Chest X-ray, PA view. Patient: 50 years old, sex F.
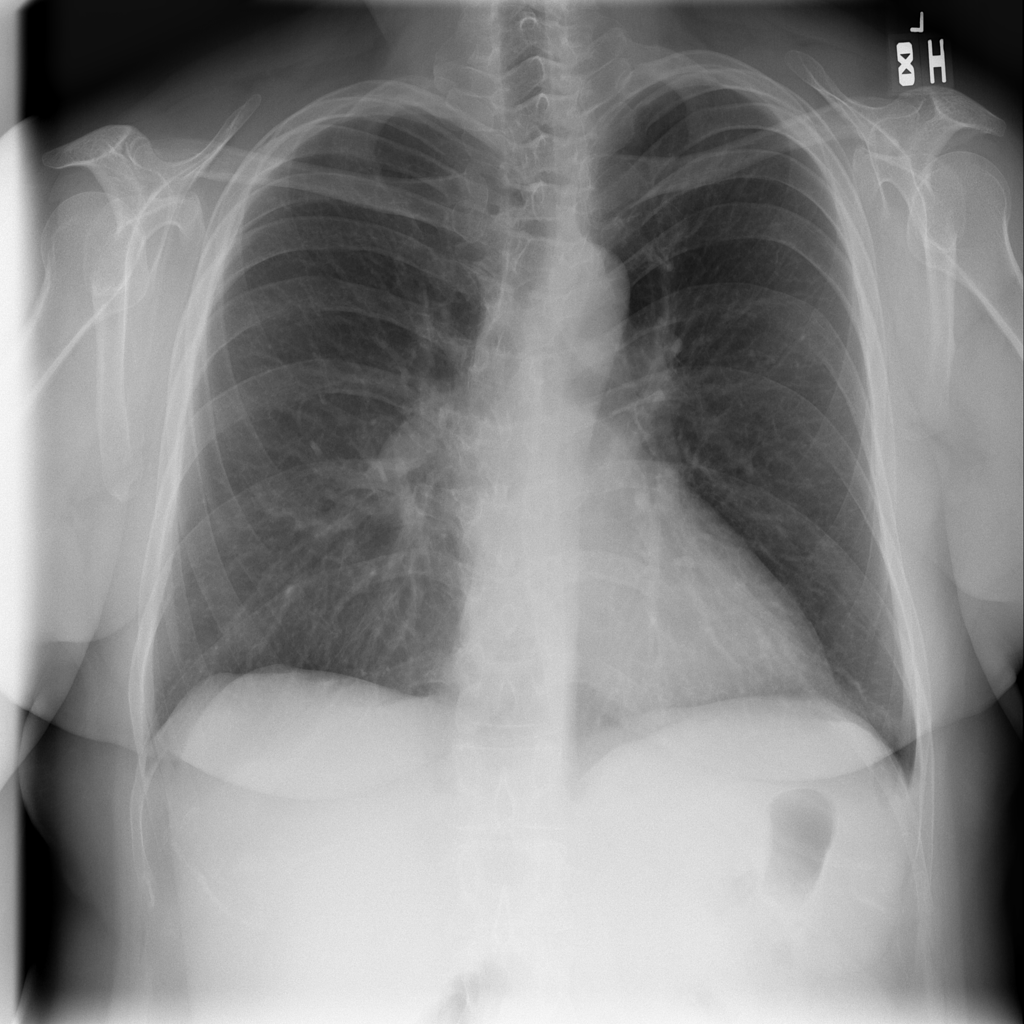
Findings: No Finding